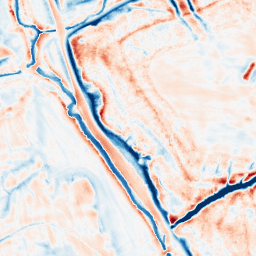
Category: edge_preserving
Decomposition family: bilateral
Decomposition parameters: d: 21
sigma_color: 50
sigma_space: 50
Upsampling method: cubic_catmull_rom
Upsampling parameters: scale: 2
Upsampling scale: 2